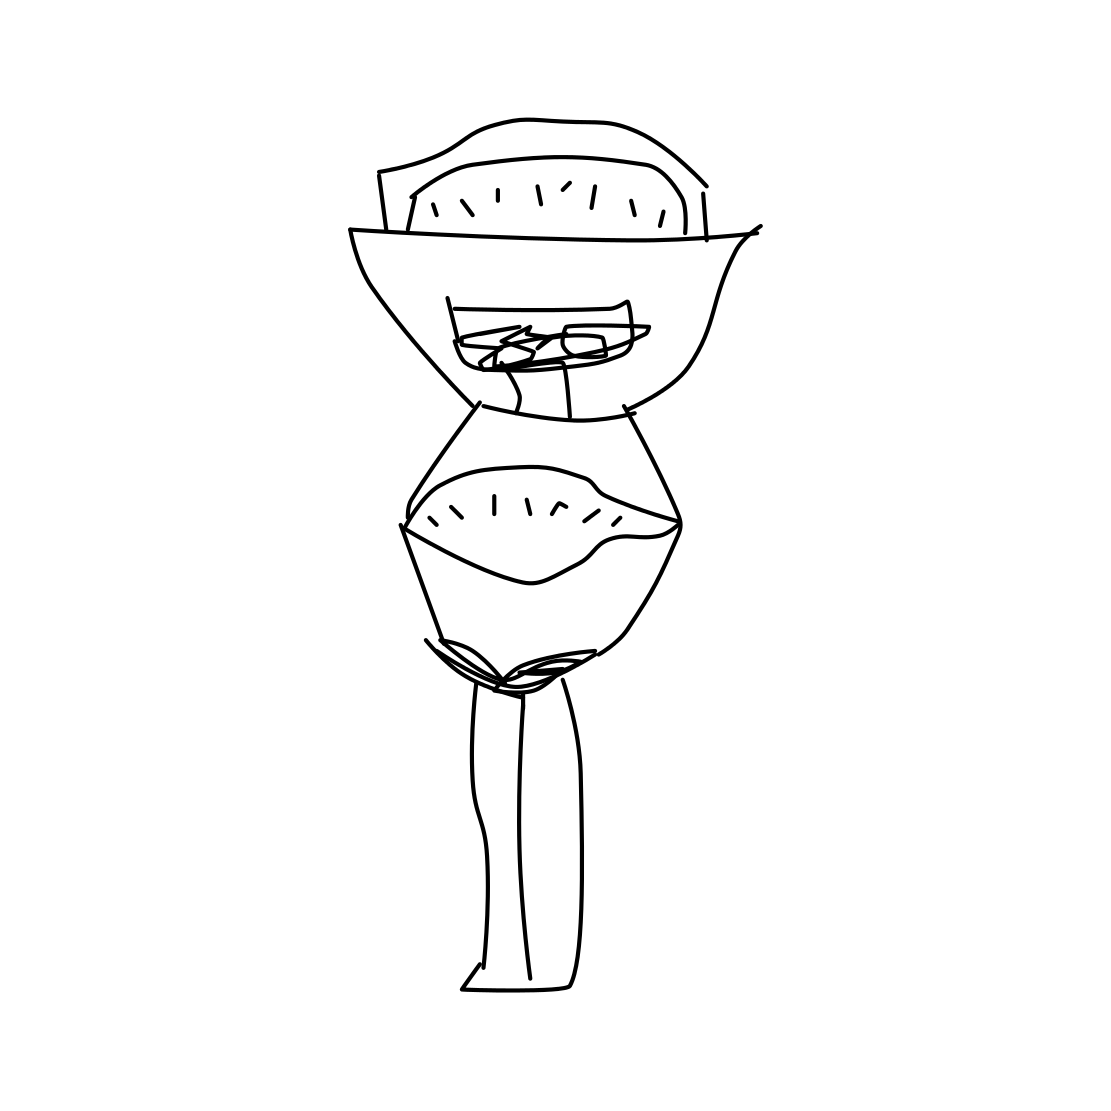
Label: parking meter